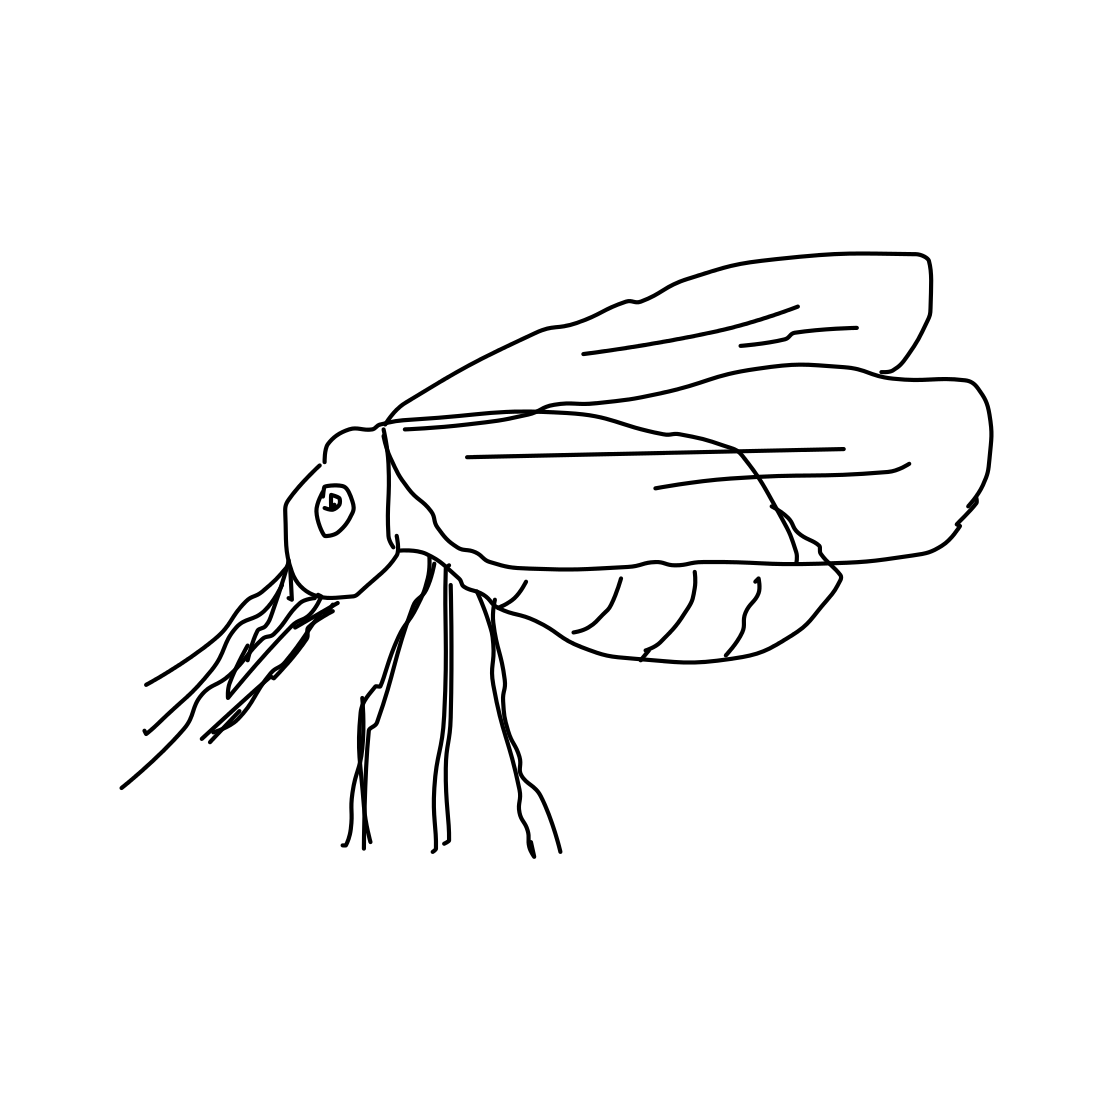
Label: mosquito